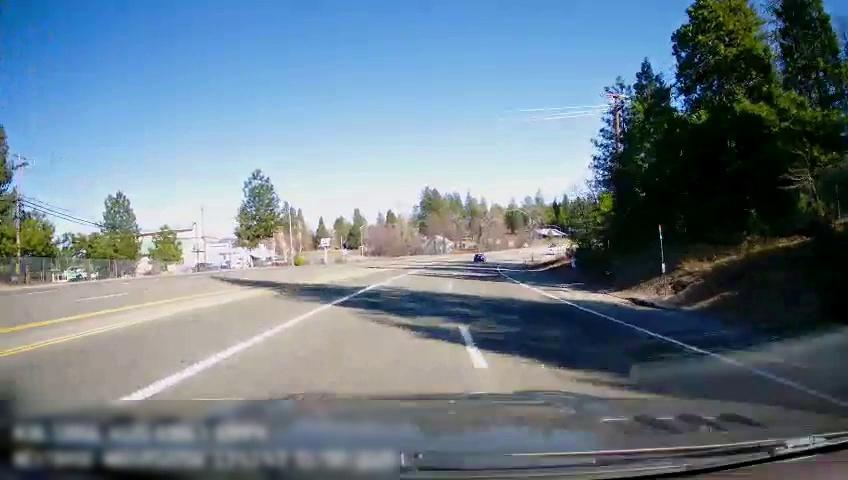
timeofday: Day
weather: Sunny
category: Drivable Space
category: Vehicles | Car
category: Lanes | Opposite Lane
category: Lanes | Opposite Lane
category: Lanes | Current Lane
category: Lanes | Alternate Lane
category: Lanes | Current Lane
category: Lanes | Alternate Lane
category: Lanes | Opposite Lane
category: Lanes | Opposite Lane
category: Lanes | Current Lane